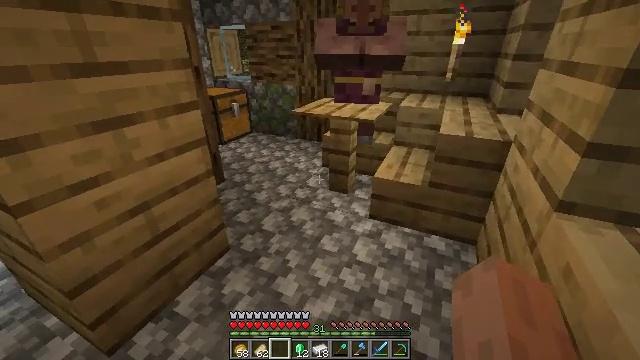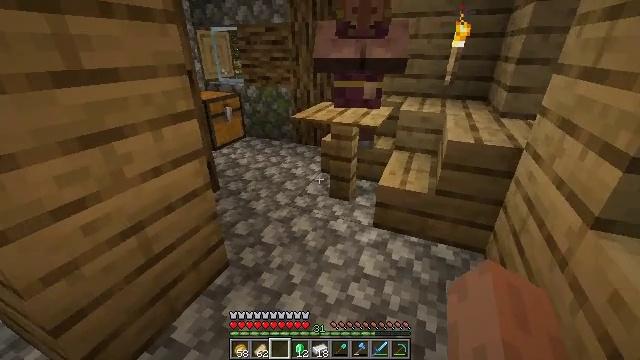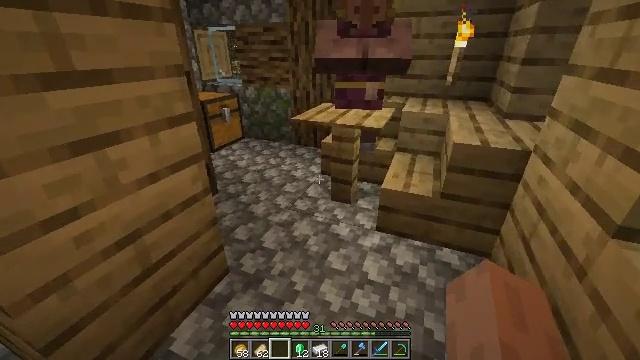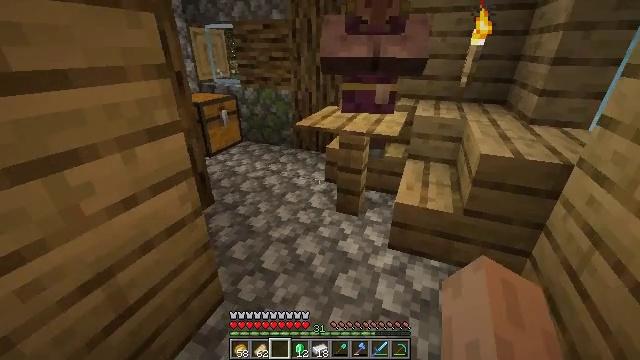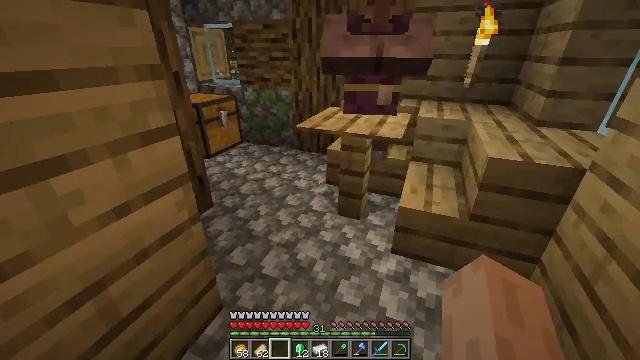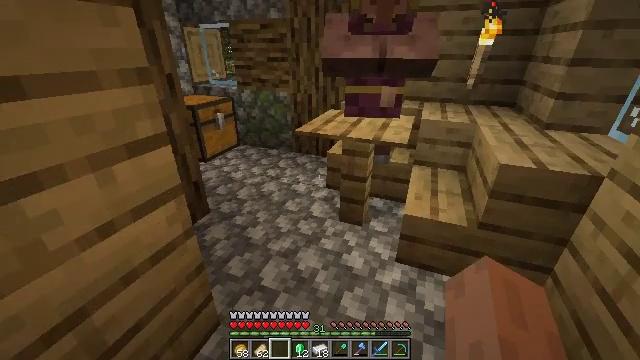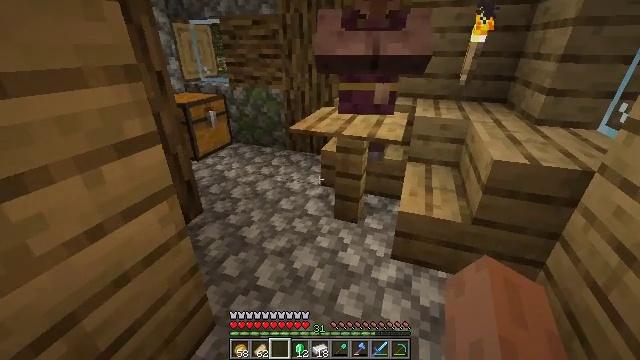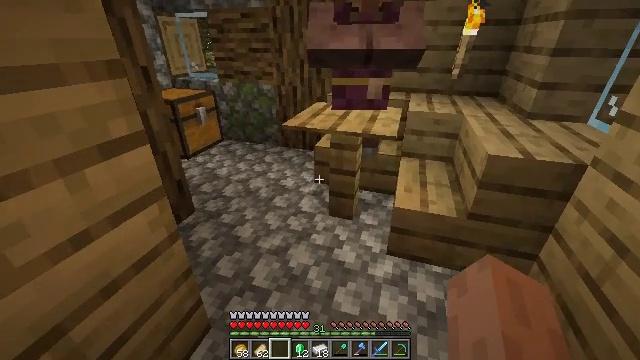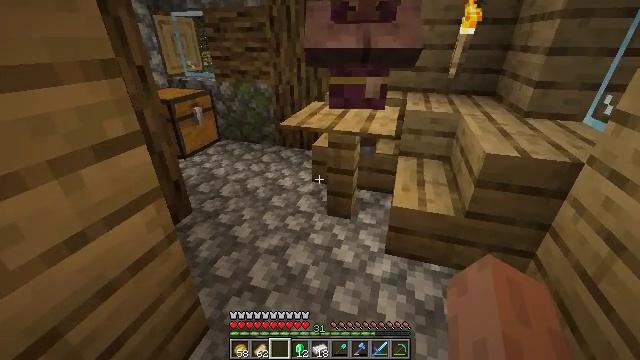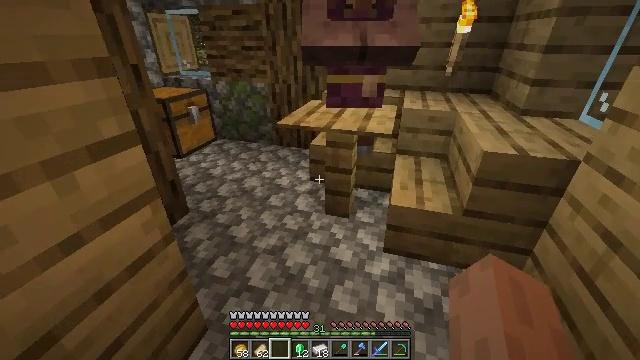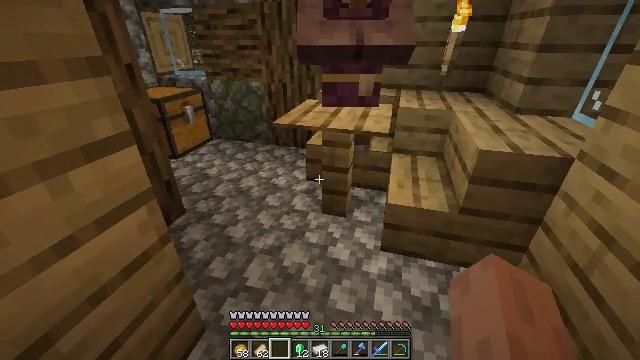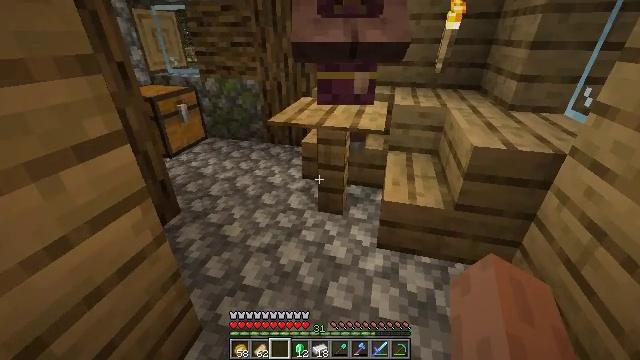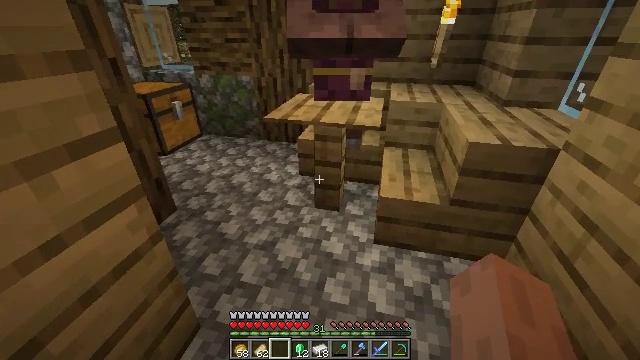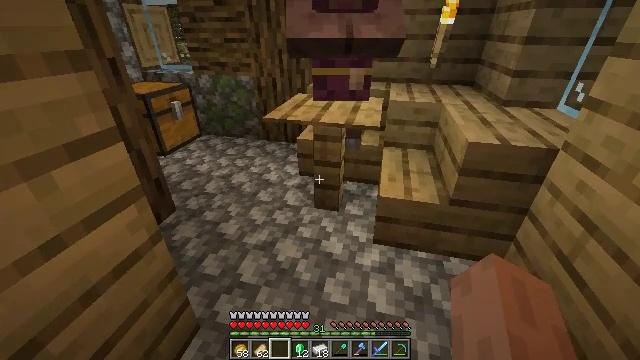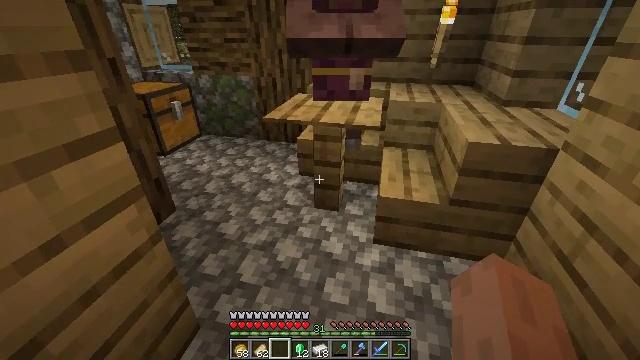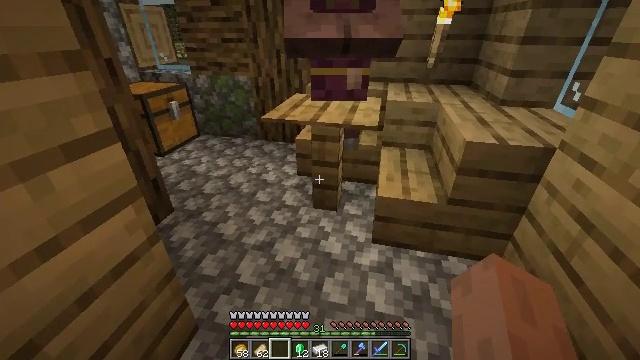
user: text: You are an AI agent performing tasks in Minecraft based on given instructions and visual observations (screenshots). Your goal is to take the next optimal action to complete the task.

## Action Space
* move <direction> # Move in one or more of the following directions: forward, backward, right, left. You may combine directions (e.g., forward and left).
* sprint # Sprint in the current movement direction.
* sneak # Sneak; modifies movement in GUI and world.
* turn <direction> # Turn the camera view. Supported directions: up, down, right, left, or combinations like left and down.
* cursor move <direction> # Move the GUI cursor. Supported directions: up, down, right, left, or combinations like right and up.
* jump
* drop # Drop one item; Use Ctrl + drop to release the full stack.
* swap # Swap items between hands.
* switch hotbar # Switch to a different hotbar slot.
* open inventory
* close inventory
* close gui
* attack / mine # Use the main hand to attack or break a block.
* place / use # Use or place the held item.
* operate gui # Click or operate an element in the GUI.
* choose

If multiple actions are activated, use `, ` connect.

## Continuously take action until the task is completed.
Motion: motion action
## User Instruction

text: Attack the oak fence to collect it.
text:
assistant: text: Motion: move forward and move left, turn right
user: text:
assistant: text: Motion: move forward
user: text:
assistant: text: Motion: move forward
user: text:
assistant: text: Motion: no_op
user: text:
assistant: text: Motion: no_op
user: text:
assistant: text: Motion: turn right
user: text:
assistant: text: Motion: turn right and down
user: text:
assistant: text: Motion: no_op
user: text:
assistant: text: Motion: no_op
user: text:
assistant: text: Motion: no_op
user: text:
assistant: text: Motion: turn right
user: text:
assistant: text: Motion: no_op
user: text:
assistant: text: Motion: no_op
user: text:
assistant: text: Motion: no_op
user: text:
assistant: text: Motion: no_op
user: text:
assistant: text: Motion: turn right
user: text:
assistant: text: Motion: no_op
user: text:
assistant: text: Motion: no_op
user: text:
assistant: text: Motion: no_op
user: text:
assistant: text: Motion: no_op
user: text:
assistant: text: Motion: no_op
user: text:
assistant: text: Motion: no_op
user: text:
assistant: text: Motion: no_op
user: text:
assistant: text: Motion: no_op
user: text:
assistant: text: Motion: no_op
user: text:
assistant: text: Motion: no_op
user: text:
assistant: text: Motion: no_op
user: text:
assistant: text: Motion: no_op
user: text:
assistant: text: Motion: no_op
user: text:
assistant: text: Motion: no_op